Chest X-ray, PA view. Patient: 50 years old, sex F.
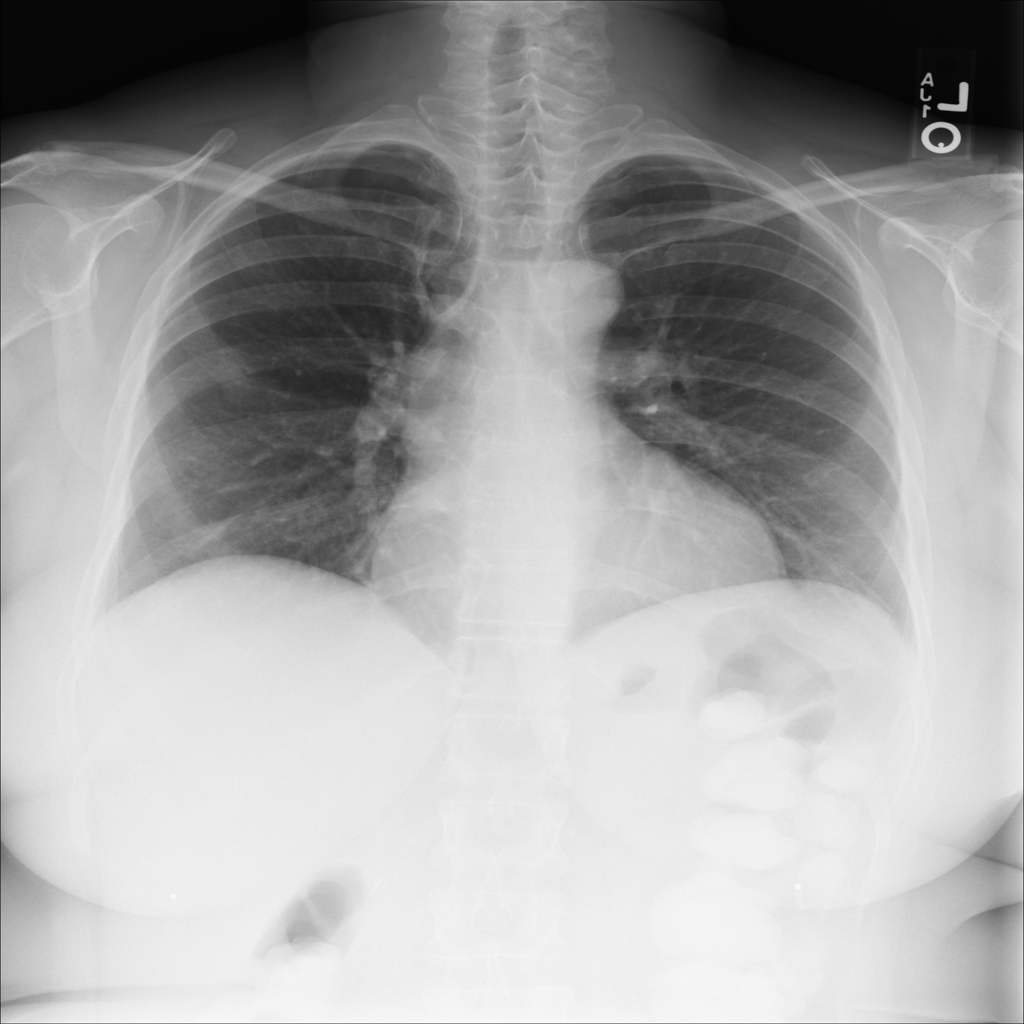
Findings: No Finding